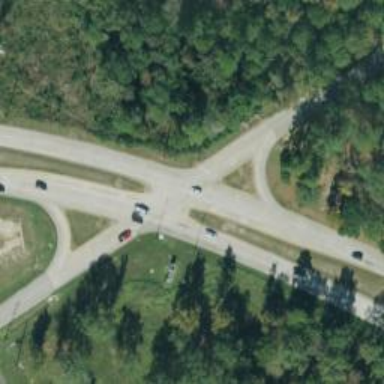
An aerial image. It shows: Secondary road.